Question: I am using a toggle button for selecting favorites and I've got several other image buttons in the same row. However, because toggle button doesn't behave similar to image button, my icons aren't aligning properly.
Also, I'm setting the image for the toggle button programmatically, because it needs to have a changed button based on what the user selected. I do that programatically like this:
'''
if (holder.favButton.isChecked())
holder.favButton.setBackgroundDrawable(context.getResources().
getDrawable(R.drawable.star_fill));
else
holder.favButton.setBackgroundDrawable(context.getResources().
getDrawable(R.drawable.star_empty));
'''
Please see the screenshot. Both the icons in this image are 24 x 24

This is my layout:
I've tried several combinations but none seem to work
This is my layout:
'''
<LinearLayout
android:id="@+id/share_c1"
android:layout_width="match_parent"
android:layout_height="match_parent"
android:orientation="horizontal">
<ToggleButton android:id="@+id/fav_rec"
android:layout_width="35px"
android:layout_height="35px"
android:background="#ffffff"
android:focusable="false"
android:layout_marginRight="10dp"
android:paddingBottom="15px"
android:textOn="" android:textOff="" android:layout_alignParentLeft="true"
/>
<ImageButton
android:id="@+id/edit"
android:layout_width="35px"
android:layout_height="35px"
android:background="#ffffff"
android:focusable="false"
android:layout_marginRight="10dp"
android:layout_alignParentLeft="true"
android:paddingBottom="5px"
android:src="@drawable/pencil_1"/>
</LinearLayout>
'''
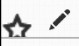
Answer: Remove 'paddingBottom' and 'layout_alignParentLeft' on both the 'ToggleButton' and 'ImageButton'.
Then add 'android:gravity="center_vertical"' to your parenting 'LinearLayout', and 'android:gravity="center"' to your 'ToggleButton' and 'ImageButton'.